Question: I need some help with a code for searching names into a file, then return all related names. In the prompt a list is correctly printed, but in the Tkinter GUI the Labels containing the names repeat the last value.
example: Search for Luiz Fernando ->
In the prompt:
'''
bruno@servidora:~$ python teka.py
L 31 LUIZ FERNANDO GONCALVES
L16 9 LUIZ FERNANDO SOUZA CARVALHO
L18 3 LUIZ FERNANDO CAVALHEIRO
L18 4 LUIZ FERNANDO S. DA SILVA
L19 10 LUIZ FERNANDO BELUZZO DA SILVA
'''
in the GUI:

---
the code:
'''
from Tkinter import *
#search func
def busca():
db = open('HD-Secretaria/morto.csv','r') #database file for name searching
x = entrada.get().upper()
for lines in db:
if x in lines:
print lines
result.set(lines)
Label(app, textvariable = result).pack()
#create window
app = Tk()
app.title('Gerenciador de arquivo morto')
app.geometry('500x400+200+100')
Label(app, text = 'Gerenciador de arquivo morto').pack() #title label
Label(app, text = 'Nome do cidadao').pack() #text label
entrada = Entry(app)
entrada.pack() #textbox
Button(app, text = 'Buscar', command = busca).pack() #button
#result label
result = StringVar()
result.set('')
l = Label(app, textvariable = result).pack()
app.mainloop()
'''
---
I need the GUI to resent the data as in the prompt.
help me guys xD
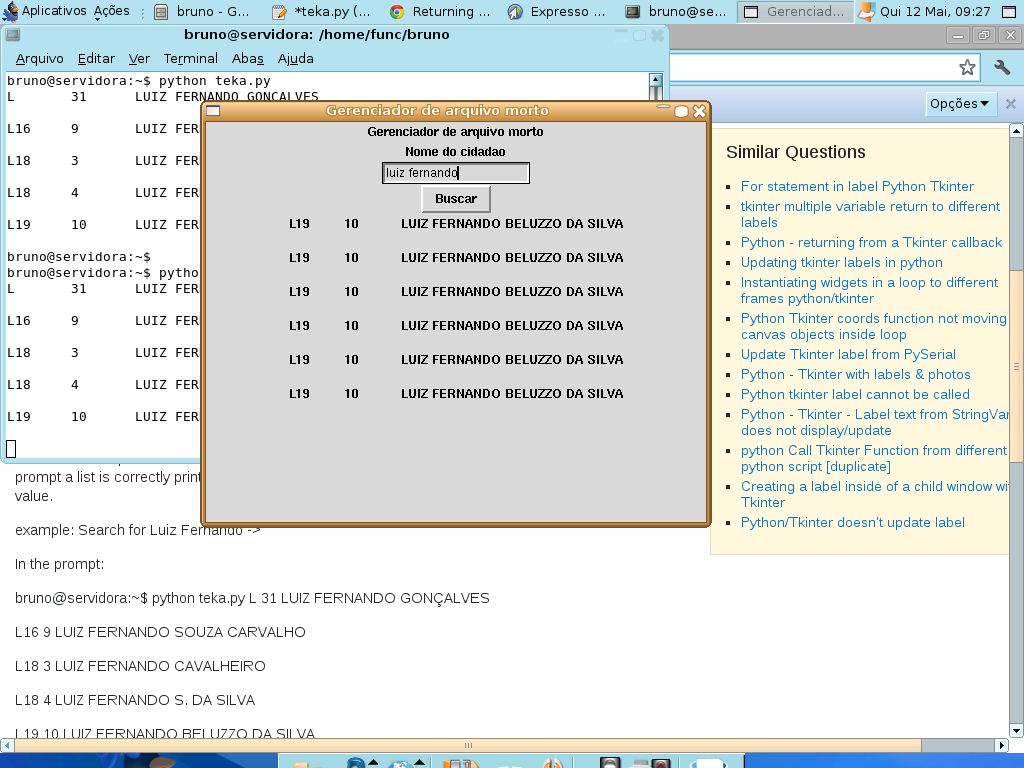
Answer: Your mistake is that you're using a single variable for all of the labels, and a single variable can only hold a single string.
You don't need the 'textvariable' option at all. Just hard-code the string in the label:
'''
Label(app, text=lines)
'''
Or, if 'lines' is actually a list:
'''
Label(app, text=" ".join(lines))
'''